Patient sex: M
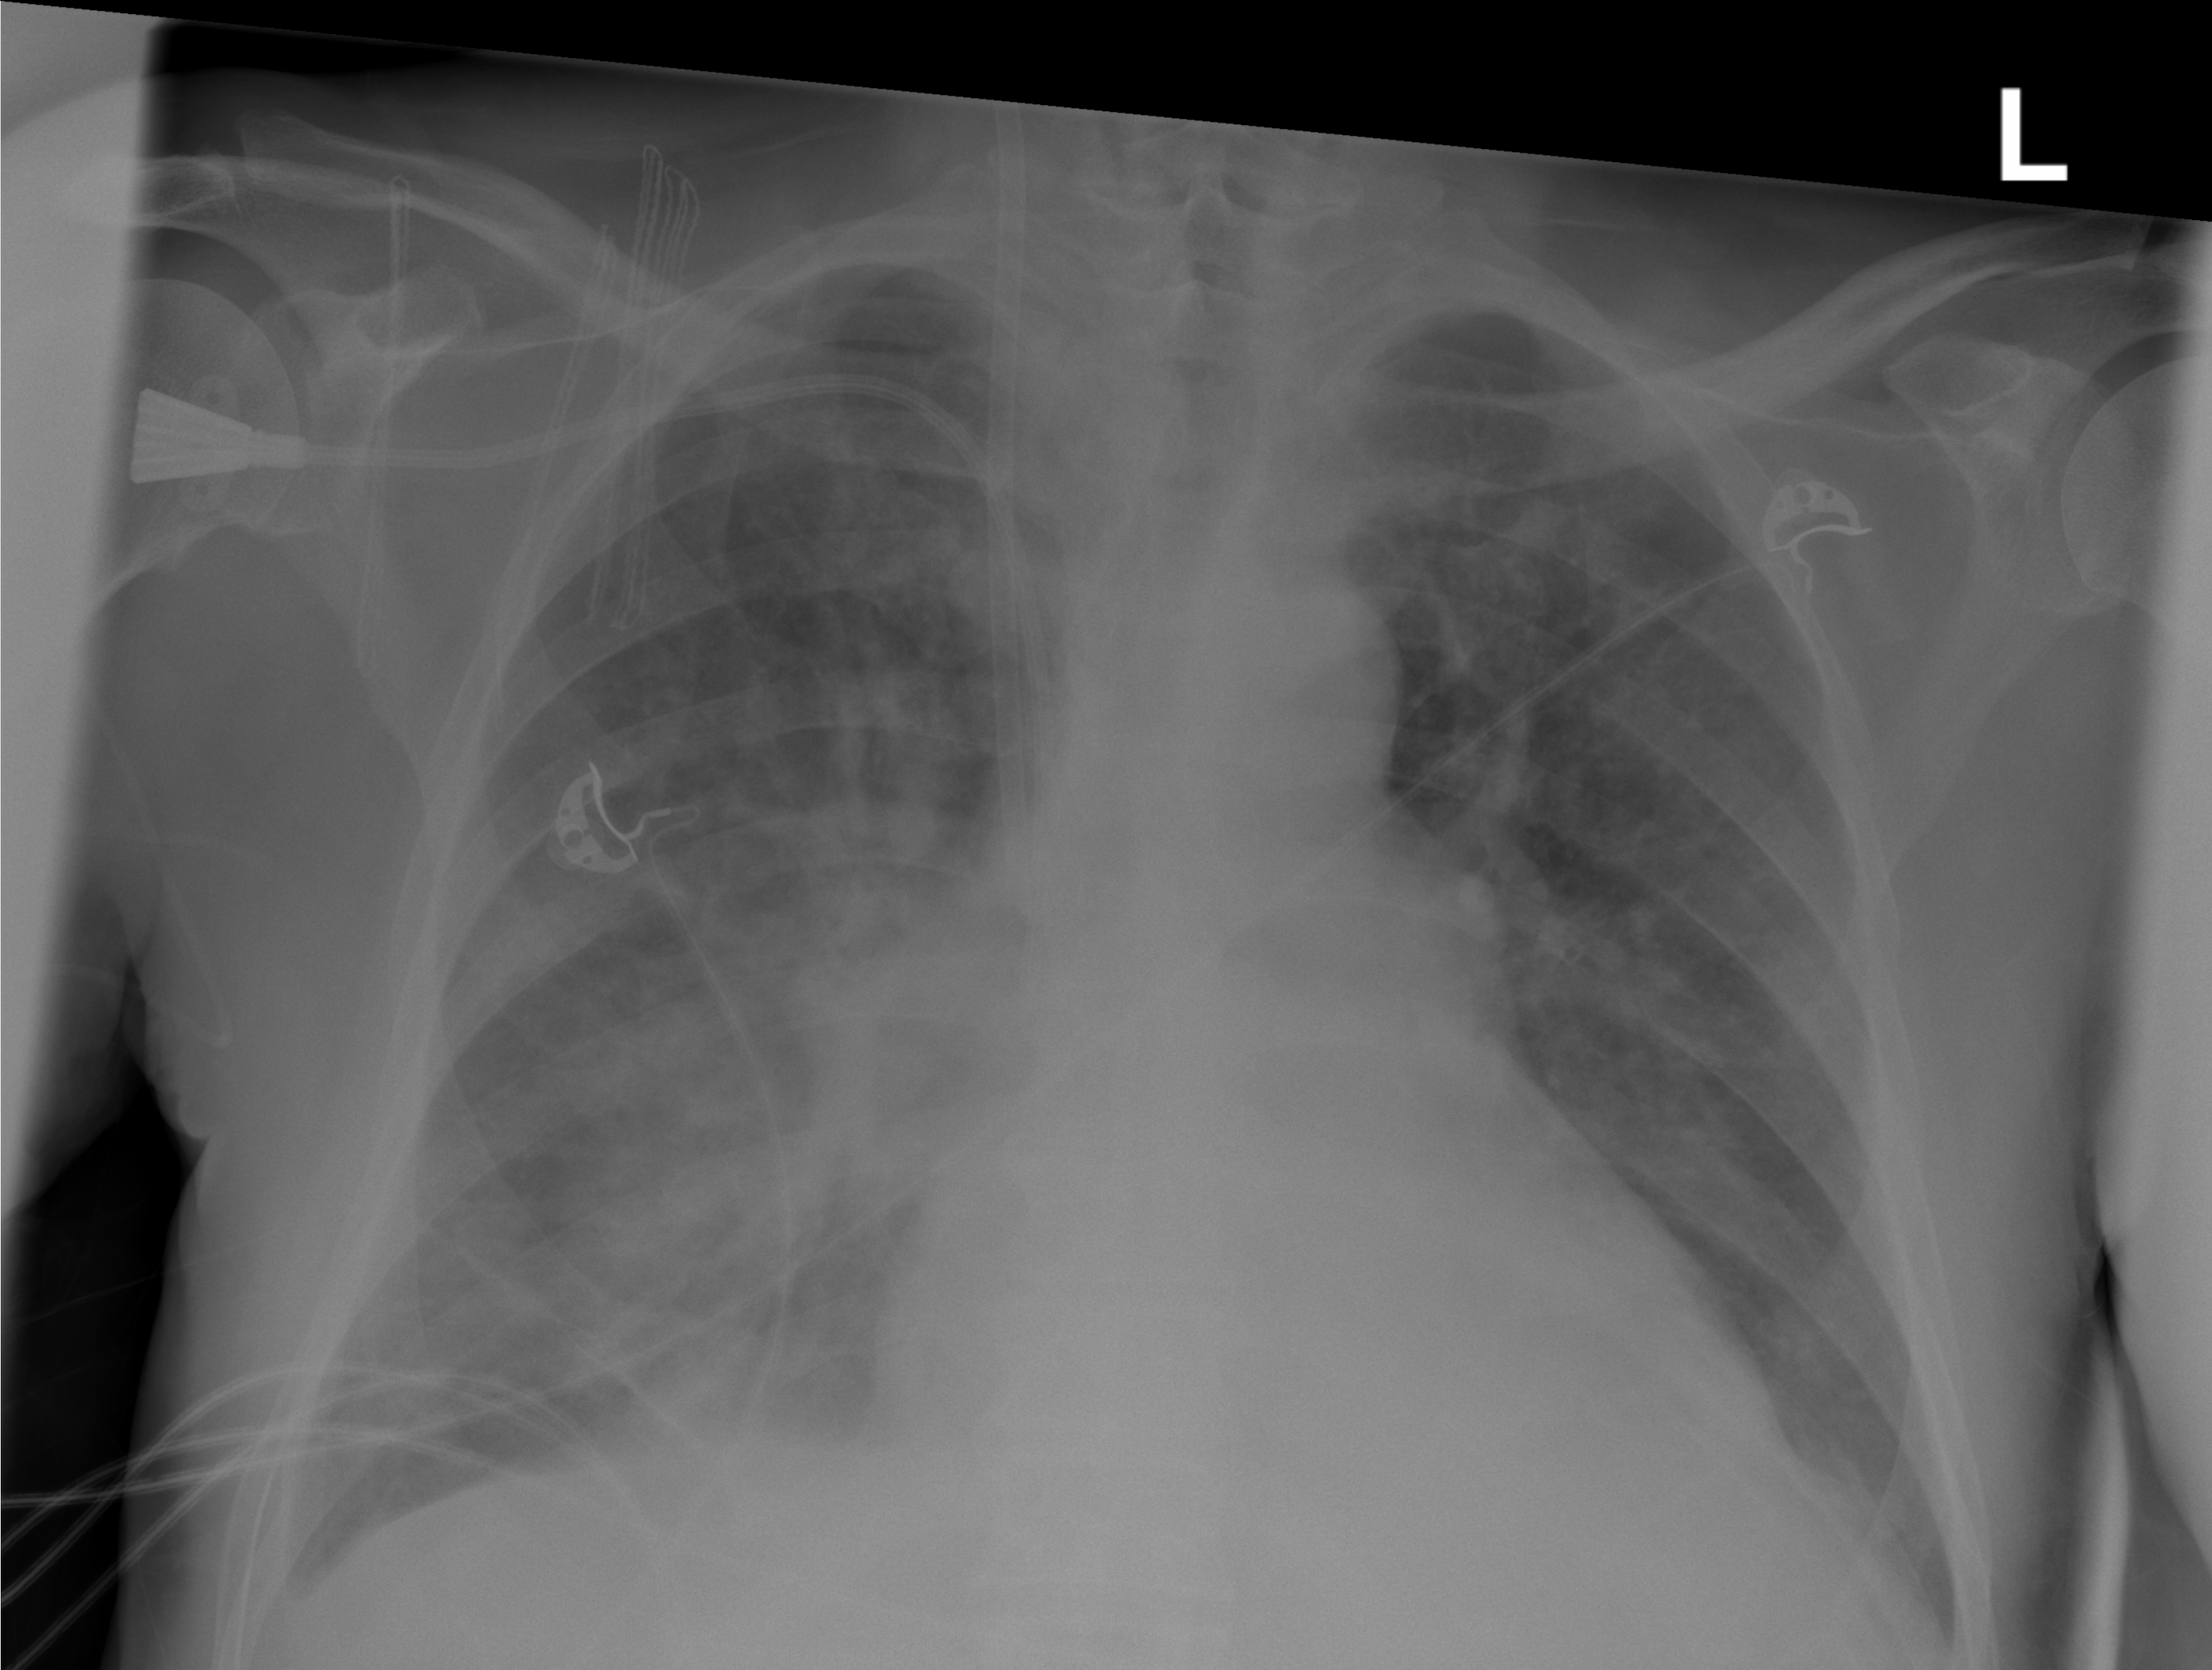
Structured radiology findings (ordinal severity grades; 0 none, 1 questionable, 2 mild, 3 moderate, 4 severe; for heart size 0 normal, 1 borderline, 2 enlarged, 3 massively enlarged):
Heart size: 0
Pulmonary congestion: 0
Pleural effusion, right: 0
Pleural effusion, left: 0
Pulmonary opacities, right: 2
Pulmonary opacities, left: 1
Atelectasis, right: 2
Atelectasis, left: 1